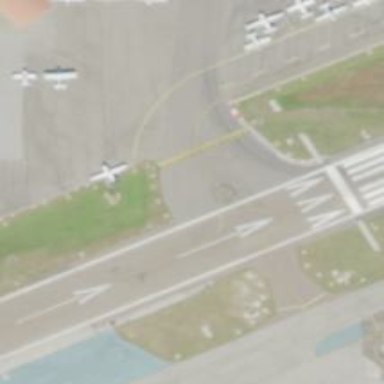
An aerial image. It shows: View of taxiway at the airport.